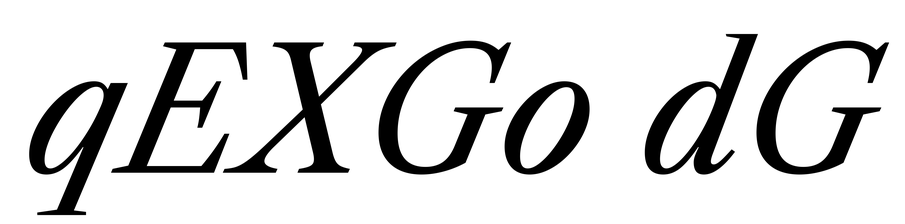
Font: LibreCaslonText-Italic_Italic